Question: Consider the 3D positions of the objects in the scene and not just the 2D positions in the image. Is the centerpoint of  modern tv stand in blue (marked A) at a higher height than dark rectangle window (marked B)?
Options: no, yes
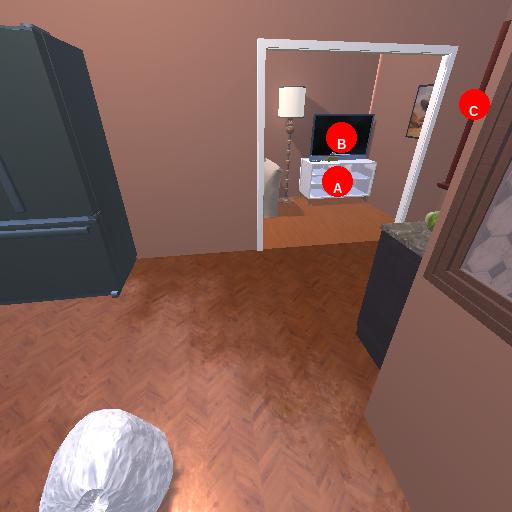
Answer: no